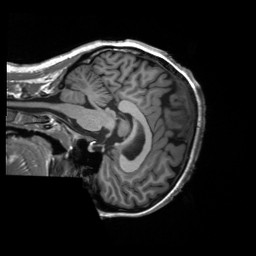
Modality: T1w
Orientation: sagittal
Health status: healthy
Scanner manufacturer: siemens
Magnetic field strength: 3 T
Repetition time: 2.3 s
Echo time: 0.00228 s